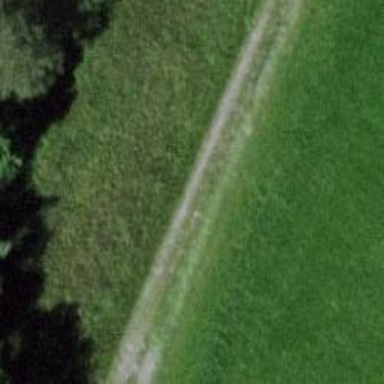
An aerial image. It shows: Track road with grade4 tracktype.